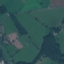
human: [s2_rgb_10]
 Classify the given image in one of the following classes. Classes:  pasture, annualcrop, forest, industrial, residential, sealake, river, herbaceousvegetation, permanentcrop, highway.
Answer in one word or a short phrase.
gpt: Pasture